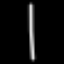
Label: line